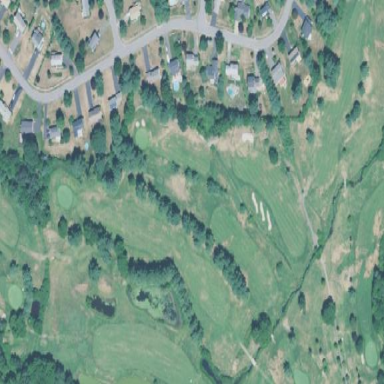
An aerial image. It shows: Golf course surrounded by greenery.